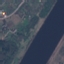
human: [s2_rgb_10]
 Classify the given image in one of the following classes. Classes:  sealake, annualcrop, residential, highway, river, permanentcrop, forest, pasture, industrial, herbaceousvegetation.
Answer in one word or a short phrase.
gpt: River